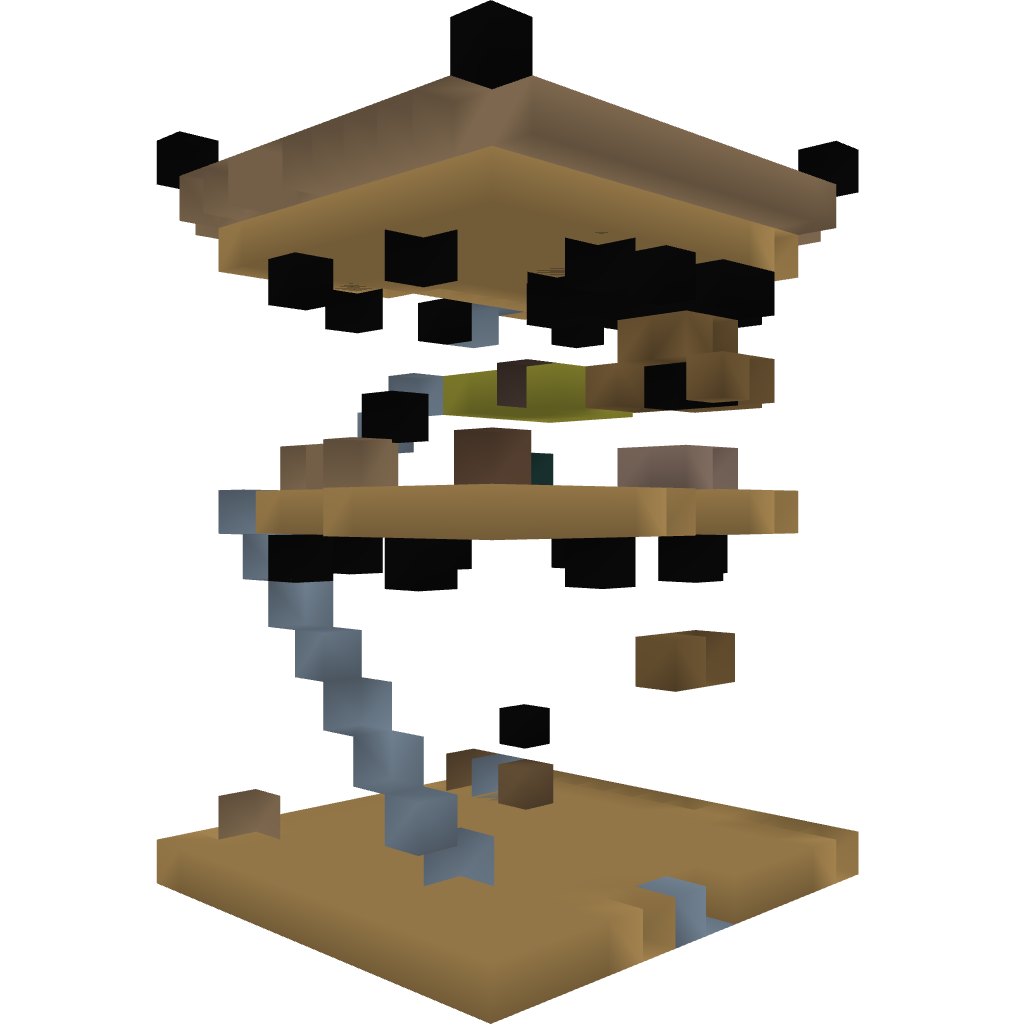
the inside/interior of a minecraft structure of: Modern House